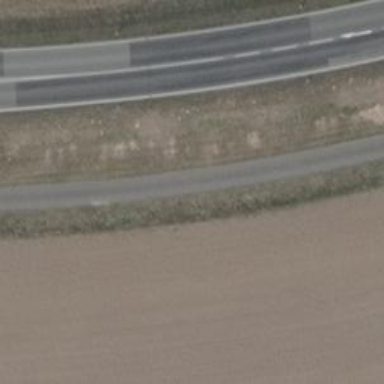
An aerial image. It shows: Asphalt track with grade 1 tracktype.